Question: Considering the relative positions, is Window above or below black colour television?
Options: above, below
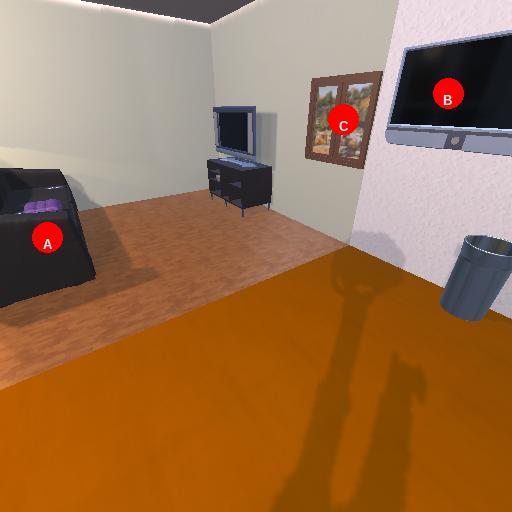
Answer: above